Question: I'm trying to add multiple rows to a 'JTable'. I've got 'jTable1' and want to add some results to 'jTable2'. Here is my code:
'''
DefaultTableModel model = new DefaultTableModel();
private void jButton4ActionPerformed(java.awt.event.ActionEvent evt) {
model.addColumn("id");
model.addColumn("miestas");
model.addColumn("adresas");
model.addColumn("pavadinimas");
model.addColumn("kaina");
model.addColumn("kiekis");
model.addColumn("data");
int i=jTable1.getSelectedRow();
DateFormat dateFormat = new SimpleDateFormat("yyyy-MM-dd");
jXDatePicker1.setFormats(dateFormat);
String date = dateFormat.format(jXDatePicker1.getDate()).toString();
String c1=jTable1.getValueAt(i, 0).toString();
String c2=jTable1.getValueAt(i, 1).toString();
String c3=jTable1.getValueAt(i, 2).toString();
String c4=jTable1.getValueAt(i, 3).toString();
String c5=price.getText().toString();
String c6=jTextField1.getText().toString();
String c7=date;
model.addRow(new Object[]{c1, c2, c3, c4, c5, c6, c7});
jTable2.setModel(model);
}
'''
The first row would add just fine, but when I add the second one it also add blank columns on right side, the mode rows I try to add it would add 7 blank columns on side.

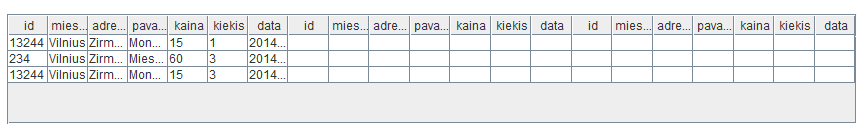
Answer: That is because you keep adding columns to the model
'''
model.addColumn("id");
model.addColumn("miestas");
model.addColumn("adresas");
model.addColumn("pavadinimas");
model.addColumn("kaina");
model.addColumn("kiekis");
model.addColumn("data");
'''
Repeats each time you call the method